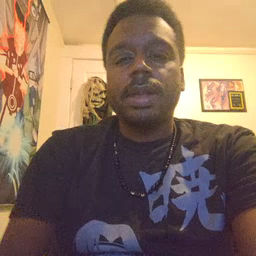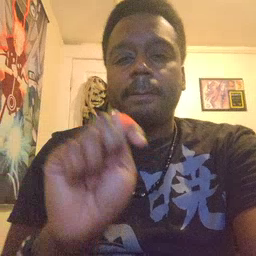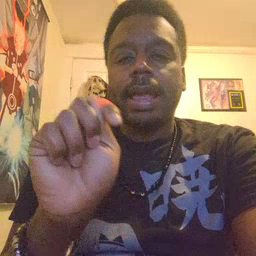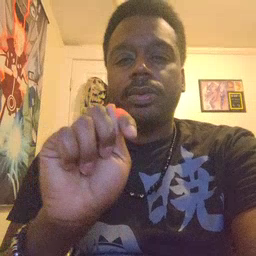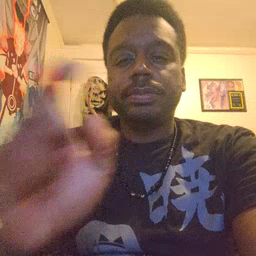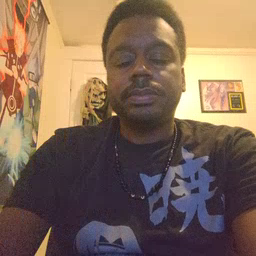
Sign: potty